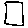
Label: square